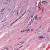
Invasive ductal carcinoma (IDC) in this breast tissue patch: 1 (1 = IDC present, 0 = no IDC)